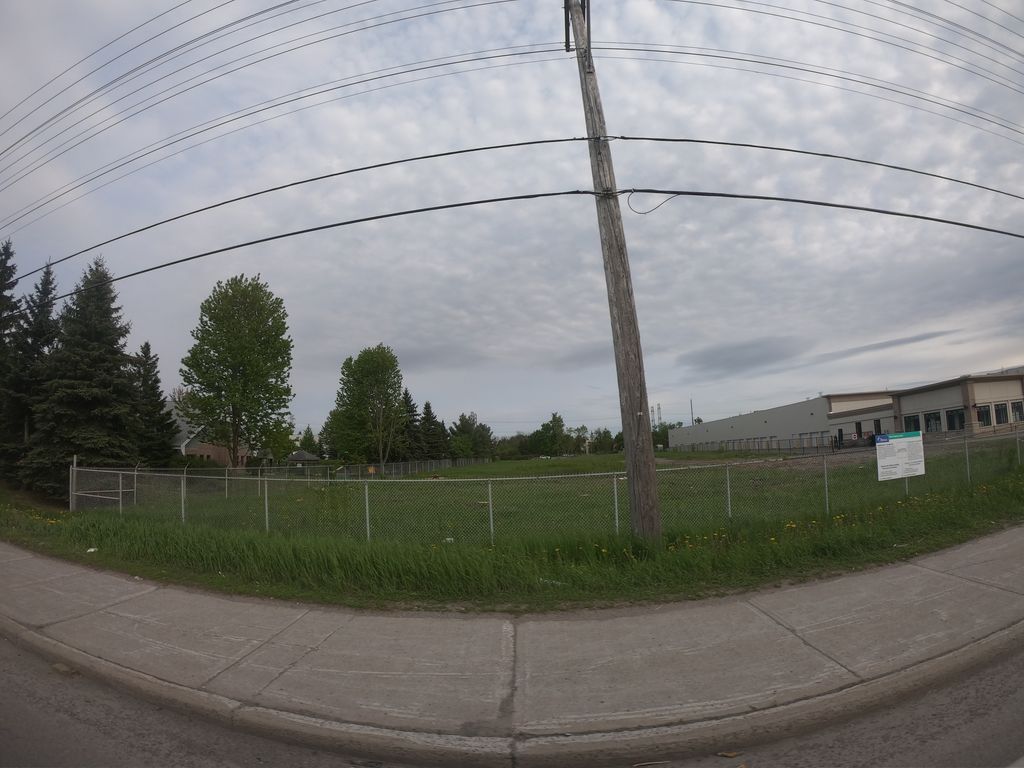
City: ottawa-gatineau